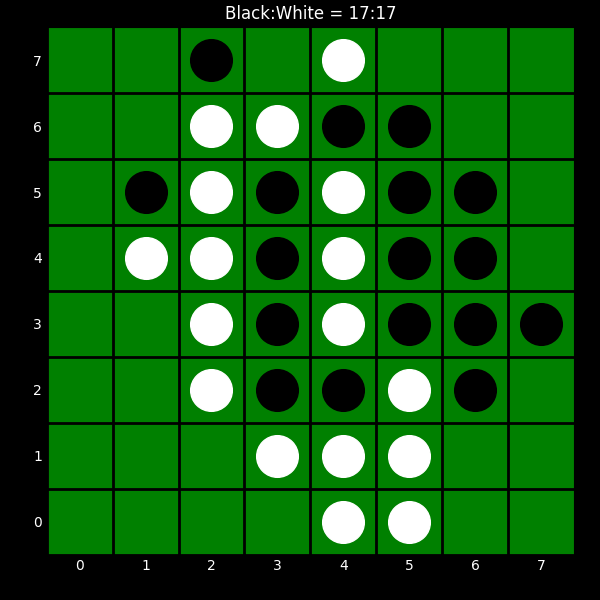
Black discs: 17
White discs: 17